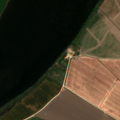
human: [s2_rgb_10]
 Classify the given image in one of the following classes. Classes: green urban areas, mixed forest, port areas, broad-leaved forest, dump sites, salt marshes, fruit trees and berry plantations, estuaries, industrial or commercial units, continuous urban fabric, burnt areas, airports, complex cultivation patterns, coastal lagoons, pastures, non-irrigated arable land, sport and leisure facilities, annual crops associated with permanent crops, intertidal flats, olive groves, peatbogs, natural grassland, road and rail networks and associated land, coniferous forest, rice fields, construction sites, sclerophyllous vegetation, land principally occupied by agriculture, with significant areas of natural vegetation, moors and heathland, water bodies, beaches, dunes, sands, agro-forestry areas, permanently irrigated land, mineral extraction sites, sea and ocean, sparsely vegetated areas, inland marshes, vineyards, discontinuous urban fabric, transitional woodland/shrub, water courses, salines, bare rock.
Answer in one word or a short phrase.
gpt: permanently irrigated land, water courses